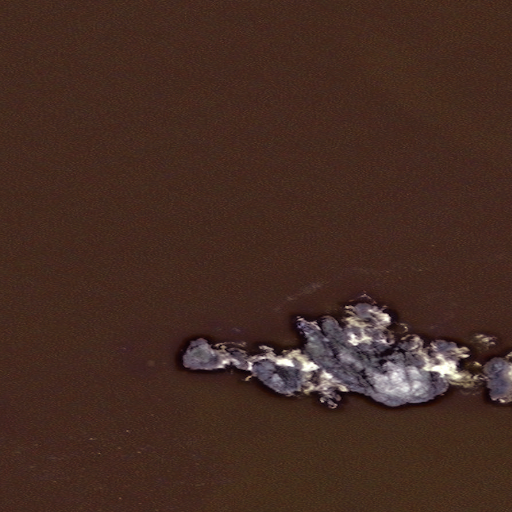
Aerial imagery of island in Alaska named Sealion Rocks containing only unknown